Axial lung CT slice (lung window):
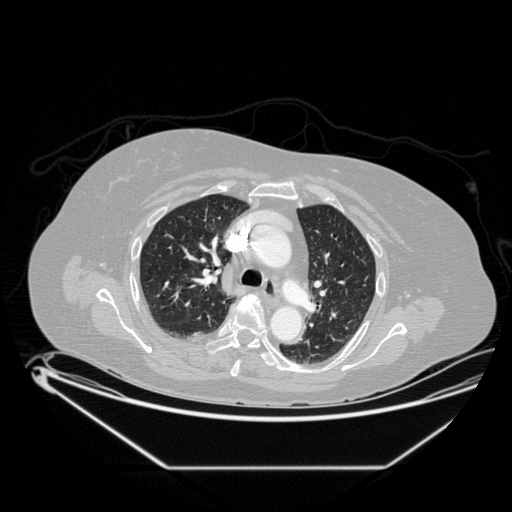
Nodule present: no